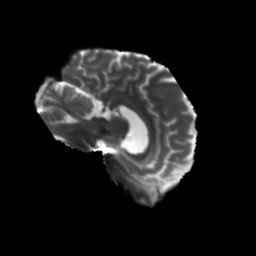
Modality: T2w
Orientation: sagittal
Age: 54
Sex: male
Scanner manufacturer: siemens
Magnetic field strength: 3 T
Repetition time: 5.25 s
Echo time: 0.08 s